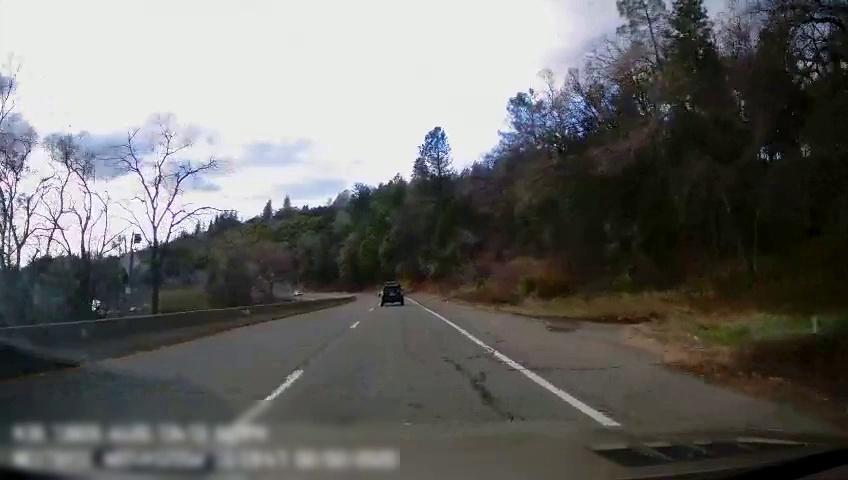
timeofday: Day
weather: Cloudy
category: Drivable Space
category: Drivable Space
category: Vehicles | SUV
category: Lanes | Current Lane
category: Lanes | Current Lane
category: Traffic | Signs